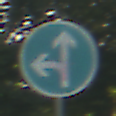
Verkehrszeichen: VorgeschriebeneFahrtrichtungGeradeausOderLinks
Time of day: SunriseSunset
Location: Outdoor (Suburban)
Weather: PartlyCloudy
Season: NotSpecified
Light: Natural